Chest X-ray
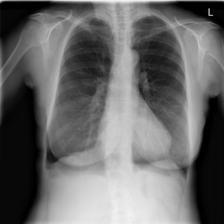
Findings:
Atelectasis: negative
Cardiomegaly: negative
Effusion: negative
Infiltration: negative
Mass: negative
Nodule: negative
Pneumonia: negative
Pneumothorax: negative
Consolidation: negative
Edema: negative
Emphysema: negative
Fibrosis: negative
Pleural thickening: negative
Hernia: negative